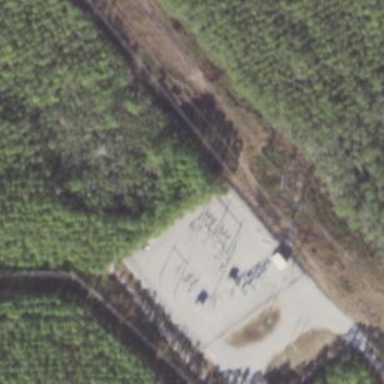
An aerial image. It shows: Distribution substation surrounded by fence.